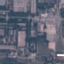
Land use / land cover class: Industrial